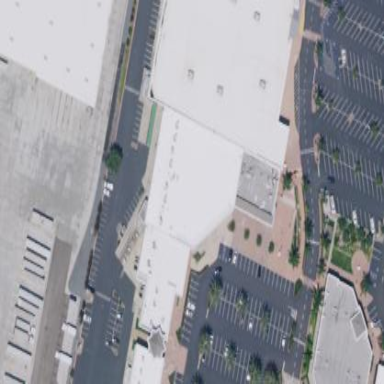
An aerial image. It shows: Commercial building.